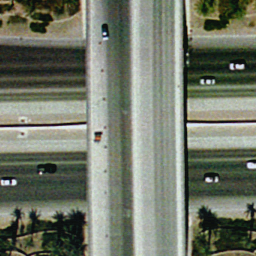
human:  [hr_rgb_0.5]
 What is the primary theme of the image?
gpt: overpass